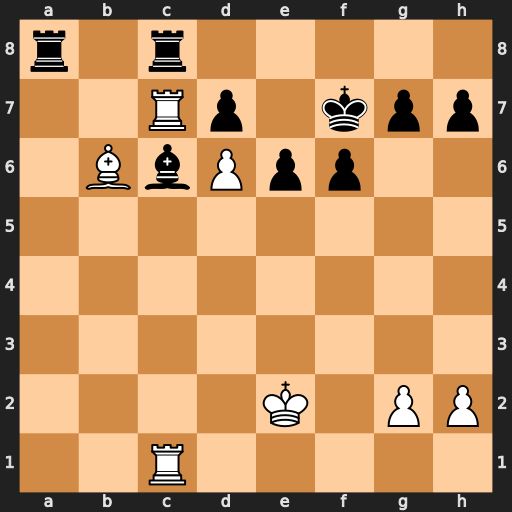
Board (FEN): r1r5/2Rp1kpp/1BbPpp2/8/8/8/4K1PP/2R5
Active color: w
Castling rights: -
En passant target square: -
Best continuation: R1xc6 Rxc7 Rxc7